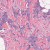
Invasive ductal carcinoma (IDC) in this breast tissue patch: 1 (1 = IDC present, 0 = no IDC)